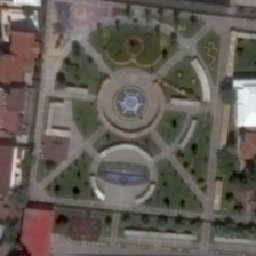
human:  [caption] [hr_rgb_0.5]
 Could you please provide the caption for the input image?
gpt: A row of red roofed houses on one side of the square.

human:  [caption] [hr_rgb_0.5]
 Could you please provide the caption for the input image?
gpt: There is a circular flower bed in the middle of the square.

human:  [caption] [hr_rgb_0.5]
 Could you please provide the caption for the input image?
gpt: In the center of the square there is a bed with circular flowers.

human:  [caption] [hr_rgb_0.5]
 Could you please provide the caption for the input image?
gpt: A square roof is lined with houses of red roof.

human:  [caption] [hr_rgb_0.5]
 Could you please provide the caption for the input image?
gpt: a row of red roof houses located on one side of the square.